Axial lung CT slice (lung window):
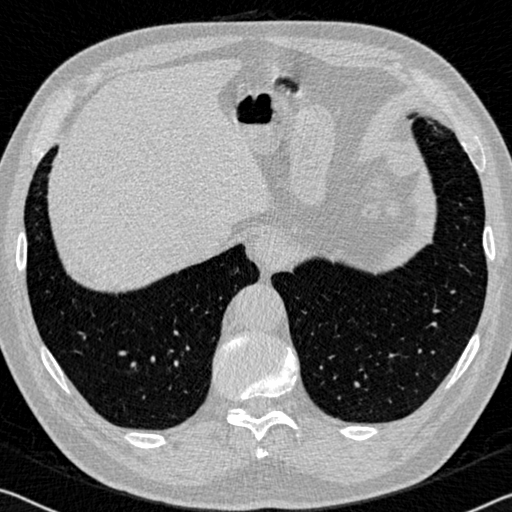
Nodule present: no